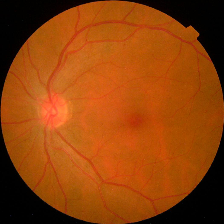
Diabetic retinopathy grade: No DR